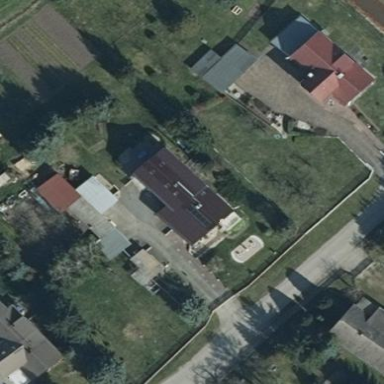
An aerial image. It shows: Residential building.